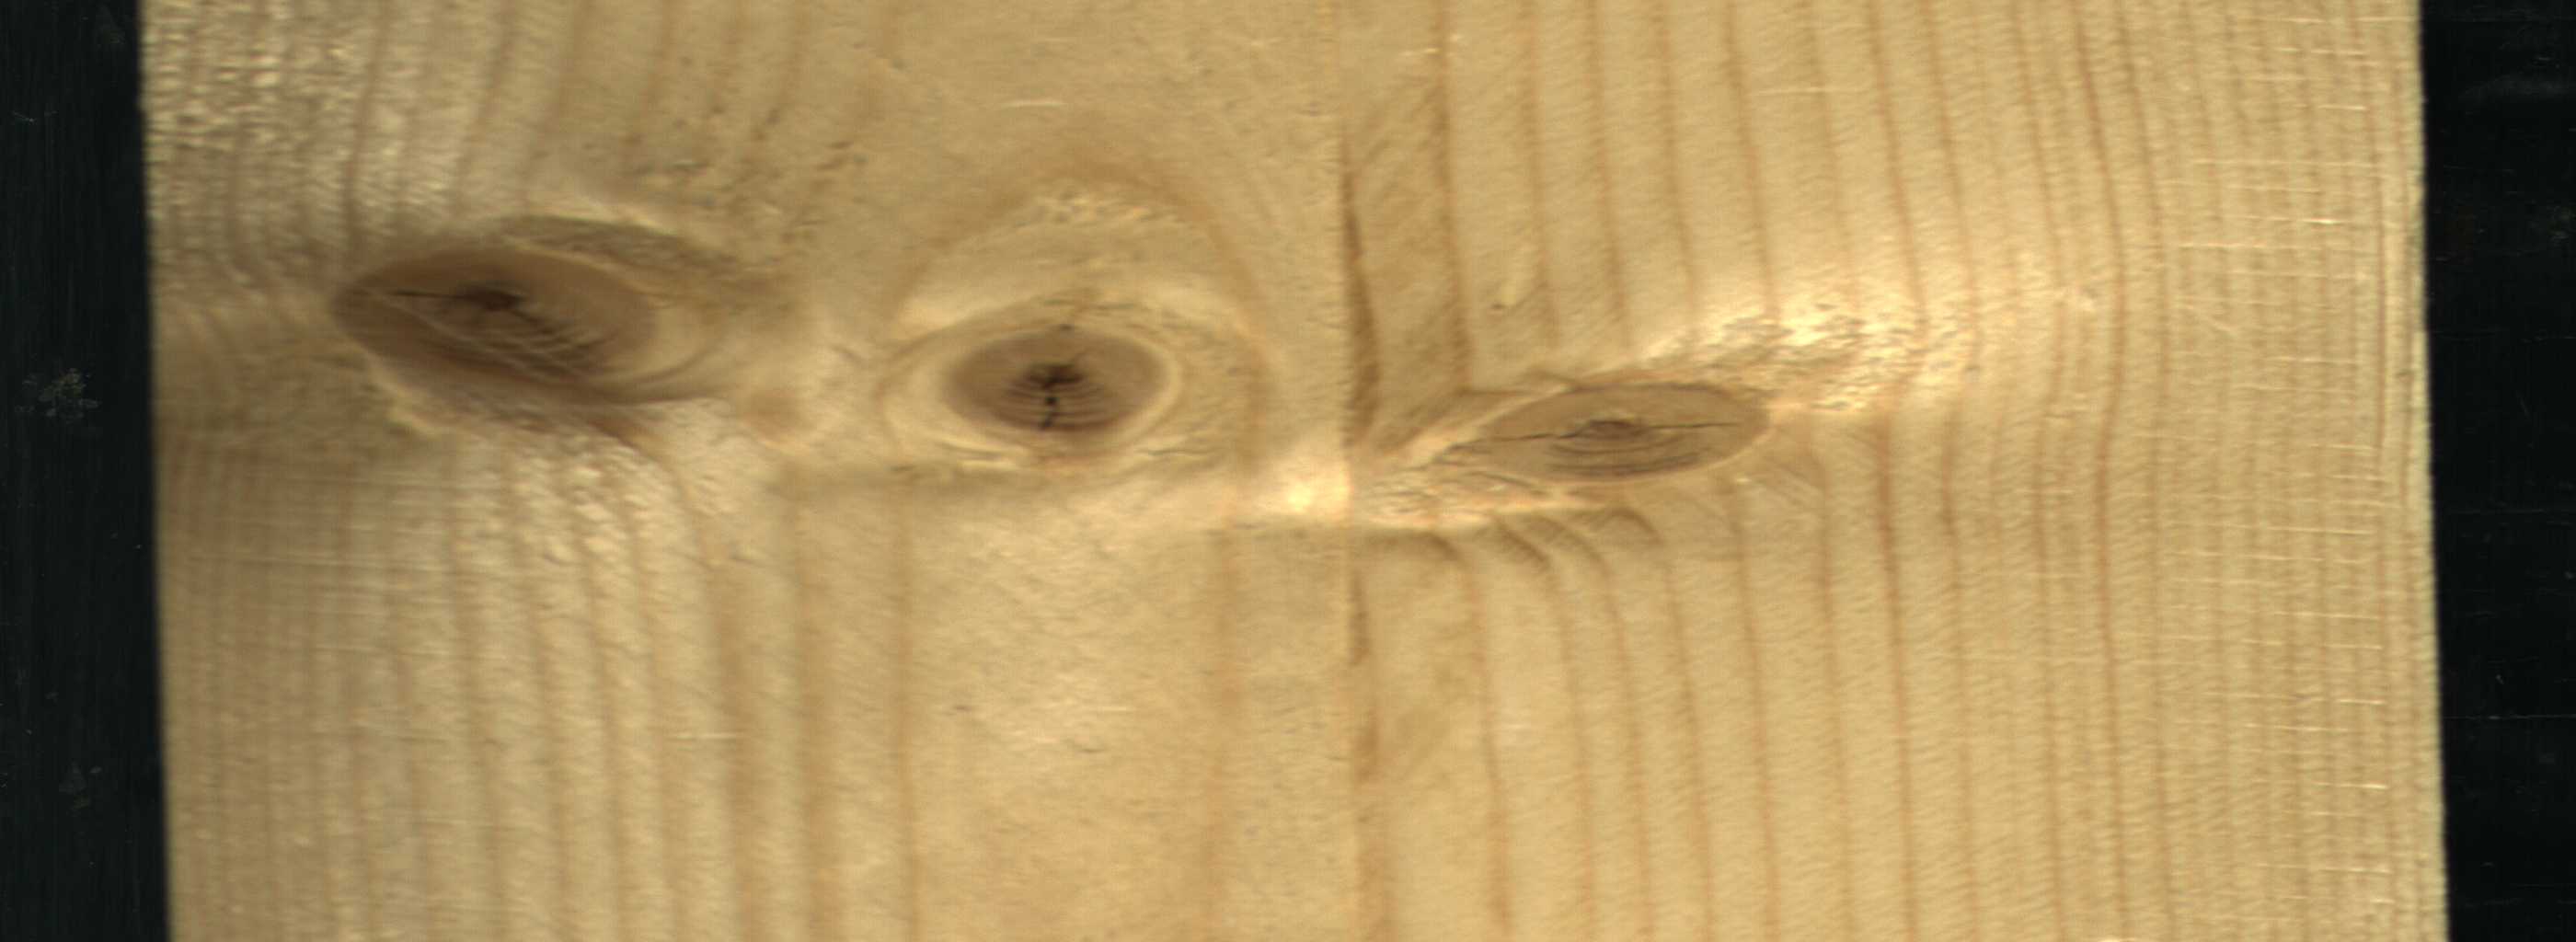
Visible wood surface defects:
Live_Knot
Live_Knot
Live_Knot